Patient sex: F
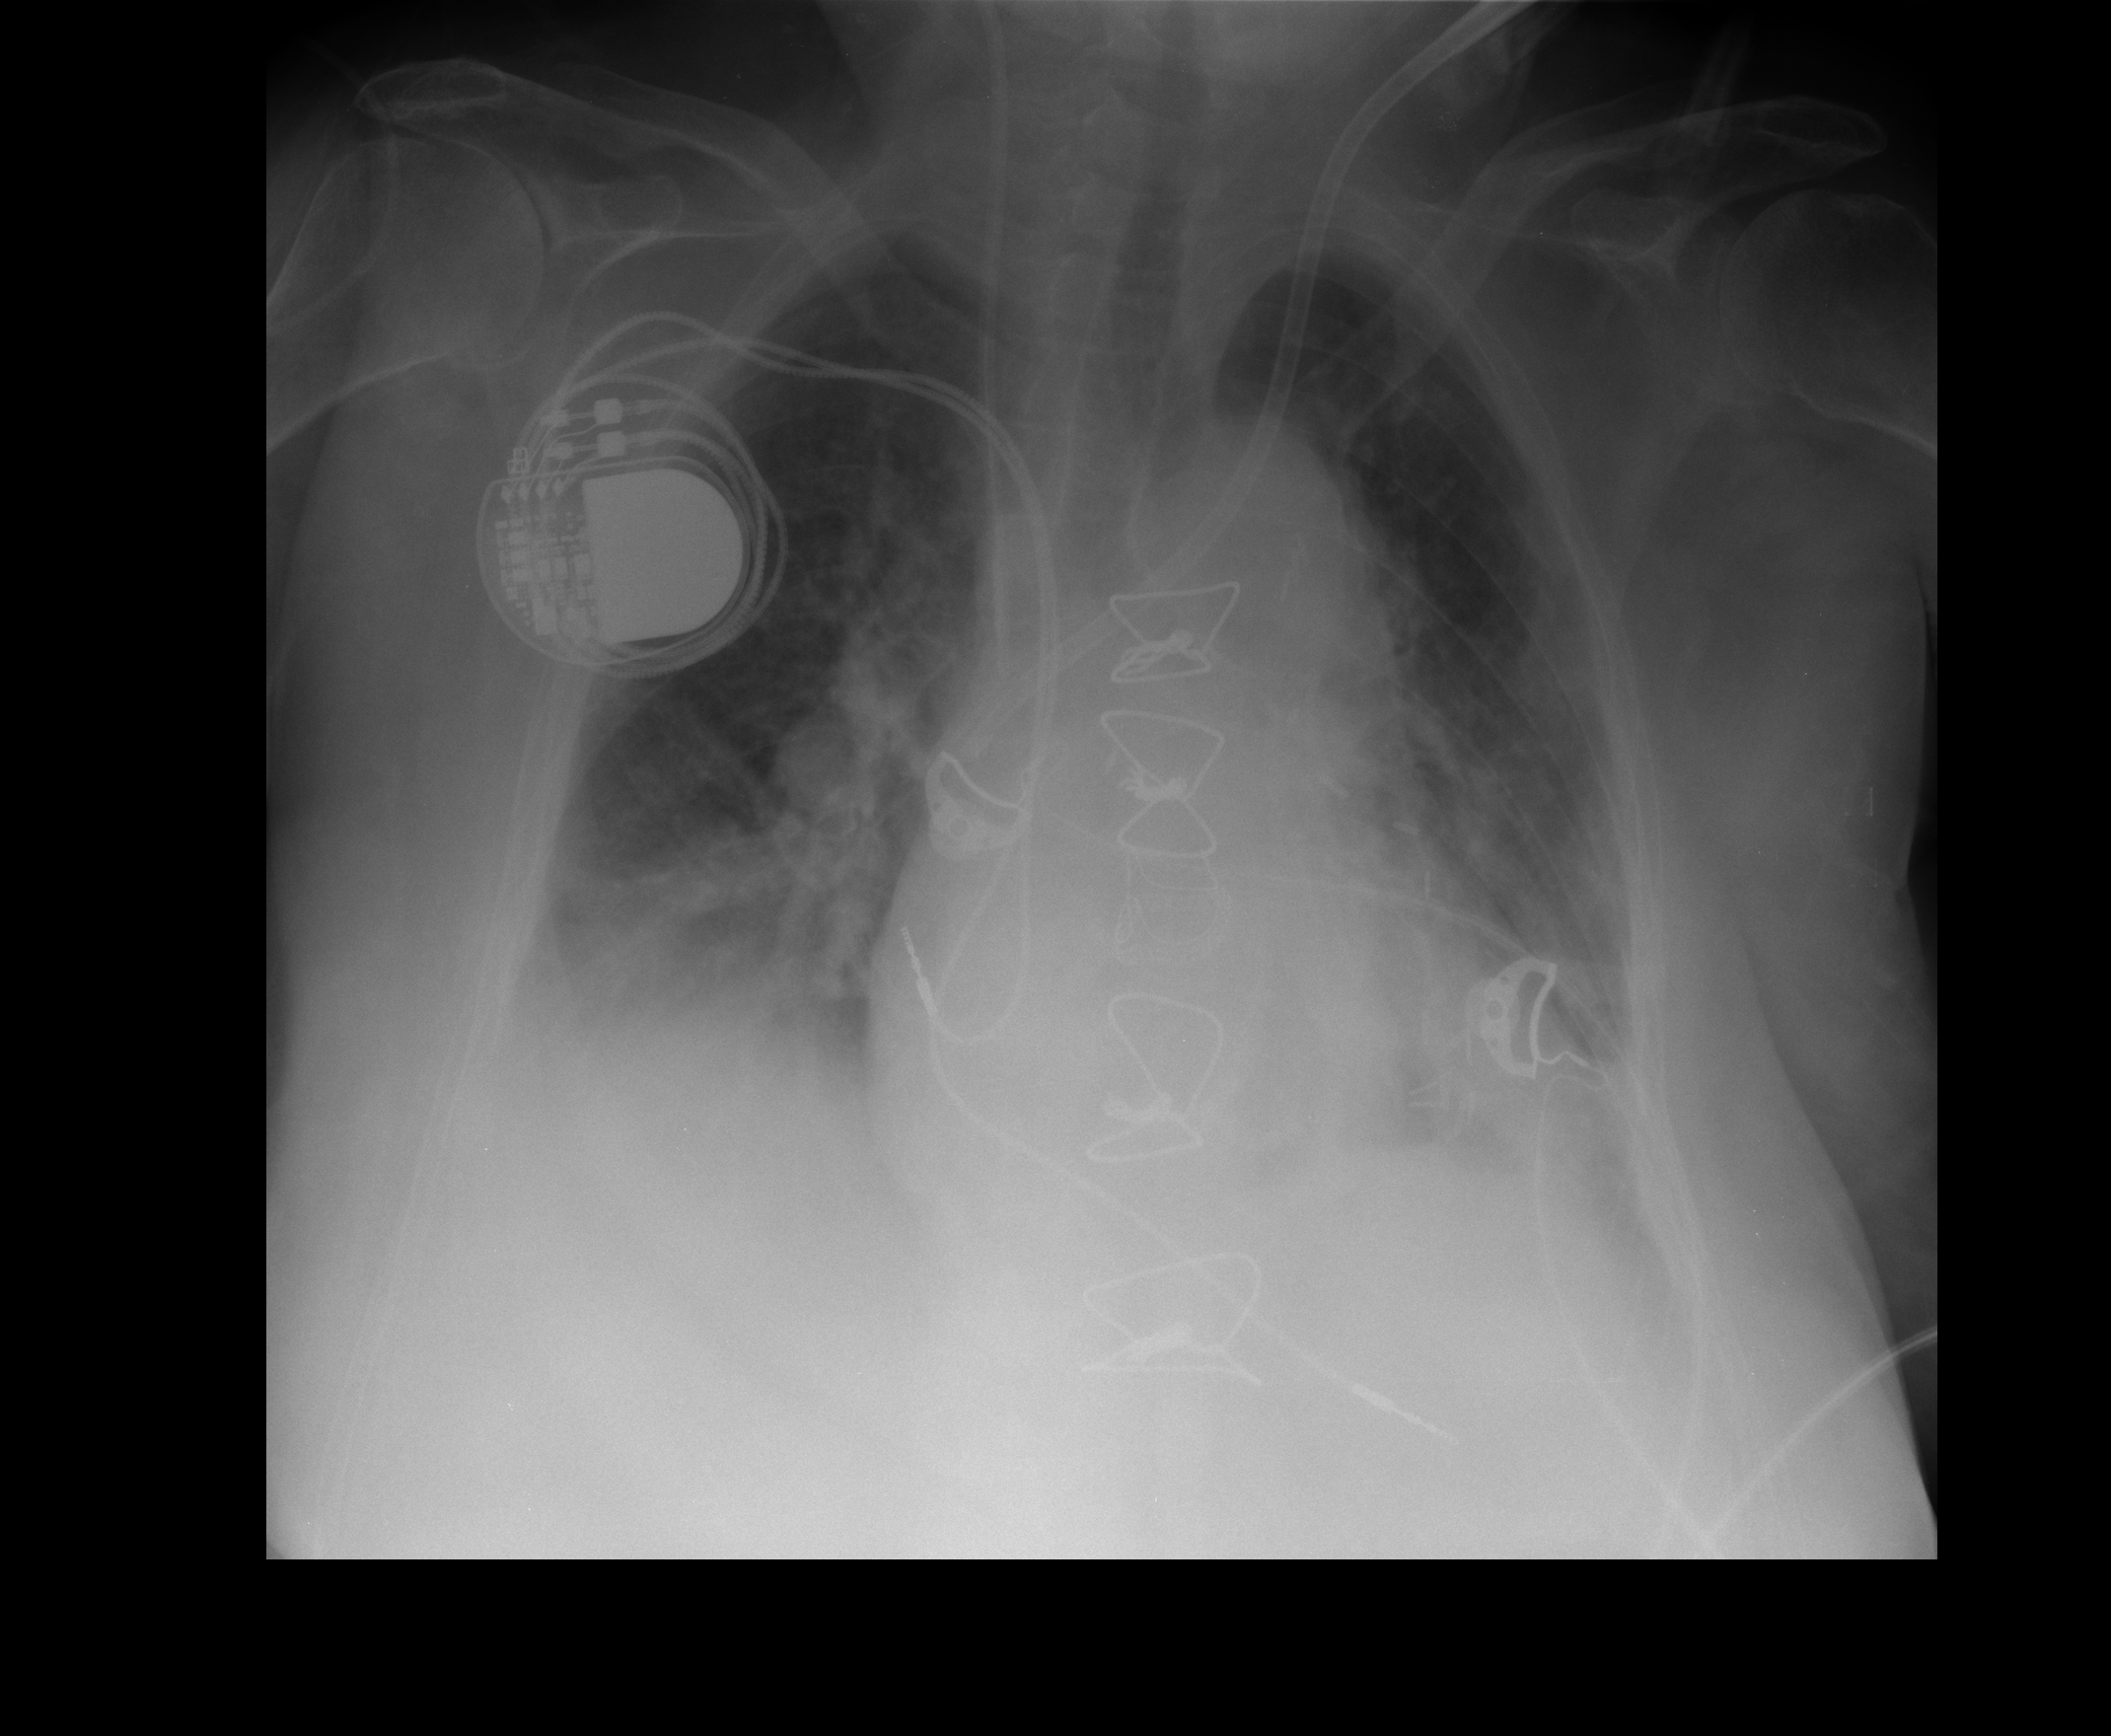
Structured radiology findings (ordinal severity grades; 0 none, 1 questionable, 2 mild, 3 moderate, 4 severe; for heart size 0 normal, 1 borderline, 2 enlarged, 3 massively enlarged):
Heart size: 2
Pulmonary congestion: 2
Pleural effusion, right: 2
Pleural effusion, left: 1
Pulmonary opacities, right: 1
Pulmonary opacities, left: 0
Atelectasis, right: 2
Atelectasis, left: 2